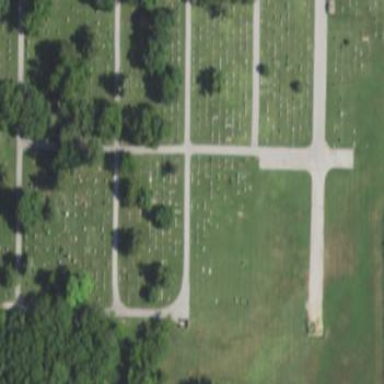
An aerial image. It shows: Cemetery.